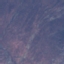
Label: HerbaceousVegetation